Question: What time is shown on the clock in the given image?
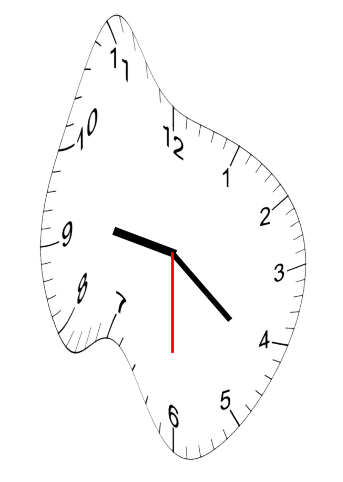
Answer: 09:21:30